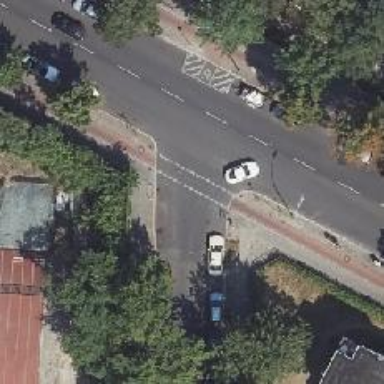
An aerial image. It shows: Unmarked crossing on footway.